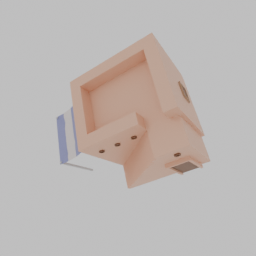
Label: architecture